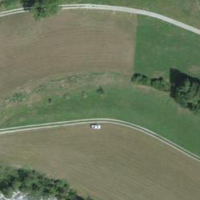
EUNIS habitat code: 24
Species observed at this site:
Salvia pratensis
Issoria lathonia